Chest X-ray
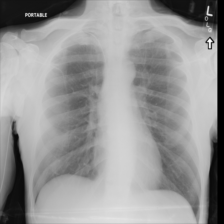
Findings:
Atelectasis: negative
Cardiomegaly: negative
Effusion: negative
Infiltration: negative
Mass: negative
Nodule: negative
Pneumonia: negative
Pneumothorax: negative
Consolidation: negative
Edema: negative
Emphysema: negative
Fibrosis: negative
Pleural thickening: negative
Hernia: negative